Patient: sex M, age 69
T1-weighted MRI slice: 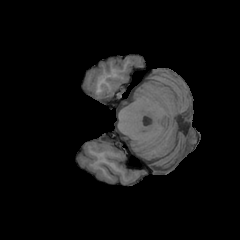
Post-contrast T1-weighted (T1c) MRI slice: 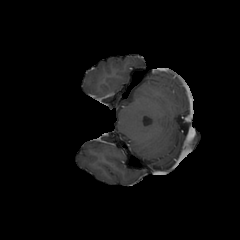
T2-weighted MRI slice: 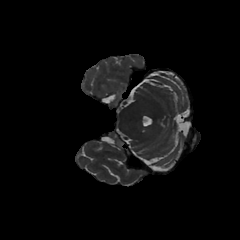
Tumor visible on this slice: no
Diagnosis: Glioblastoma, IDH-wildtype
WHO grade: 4